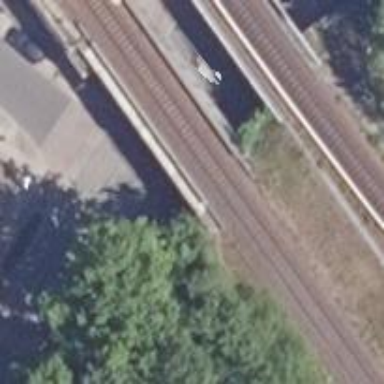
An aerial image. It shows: Railway bridge over spur service line.